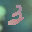
Label: 3